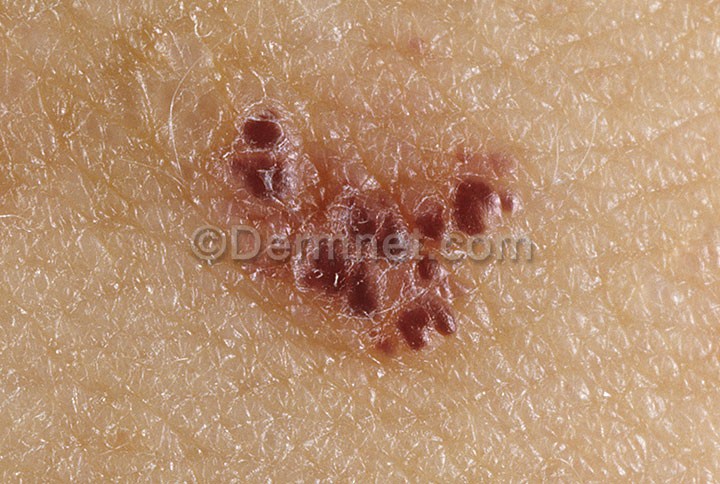
Disease: Vascular Tumors